Field crop: tomato
Growth stage: 1
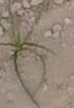
Species: cyperus